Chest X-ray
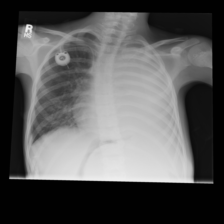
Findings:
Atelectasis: negative
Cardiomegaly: negative
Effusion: negative
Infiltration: negative
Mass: positive
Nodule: negative
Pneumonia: negative
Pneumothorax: negative
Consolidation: negative
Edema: negative
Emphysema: negative
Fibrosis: negative
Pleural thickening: negative
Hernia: negative